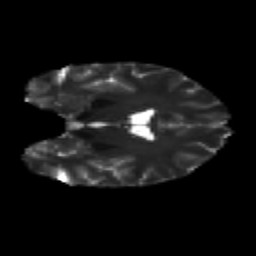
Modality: T2w
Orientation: coronal
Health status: healthy
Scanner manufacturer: philips
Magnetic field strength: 3 T
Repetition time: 9.75 s
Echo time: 0.092 s